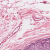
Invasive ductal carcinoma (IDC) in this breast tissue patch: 0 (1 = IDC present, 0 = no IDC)